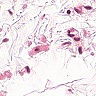
Metastatic tissue present: no